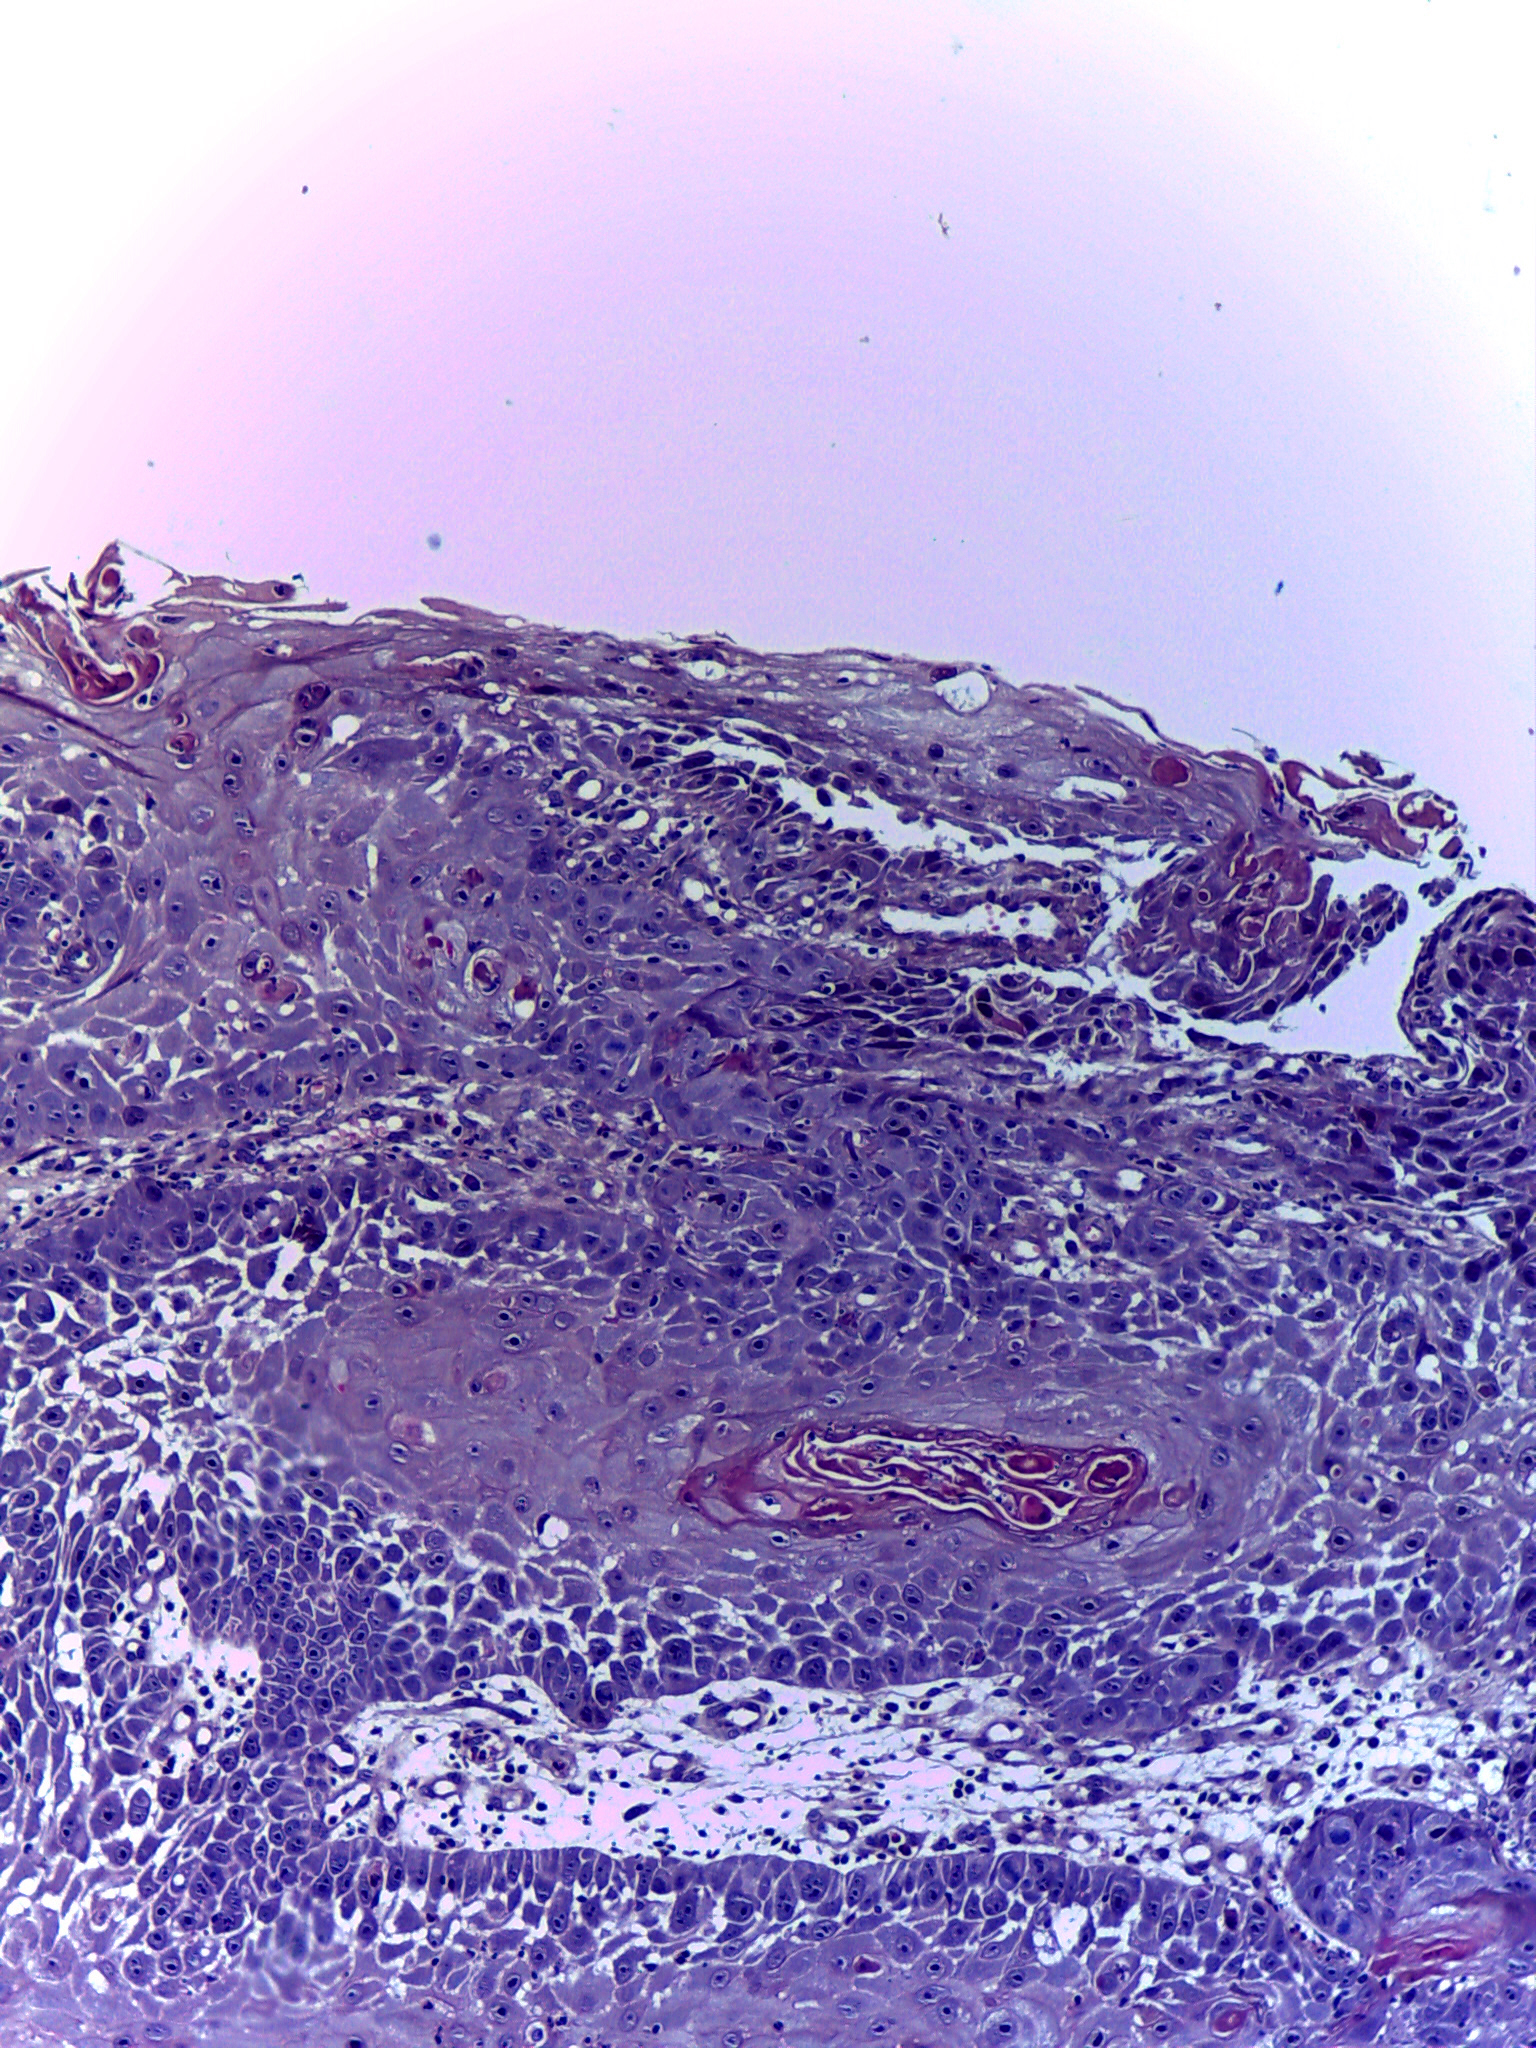
Diagnosis: OSCC